Aerial crown-view tile of a tropical tree (Barro Colorado Island, Panama), acquired 20240813:
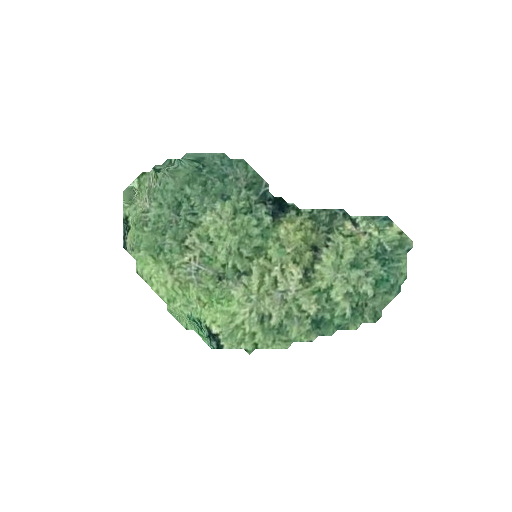
Species: Quararibea stenophylla
GBIF accepted scientific name: Quararibea stenophylla
Crown area: 58.198 m²